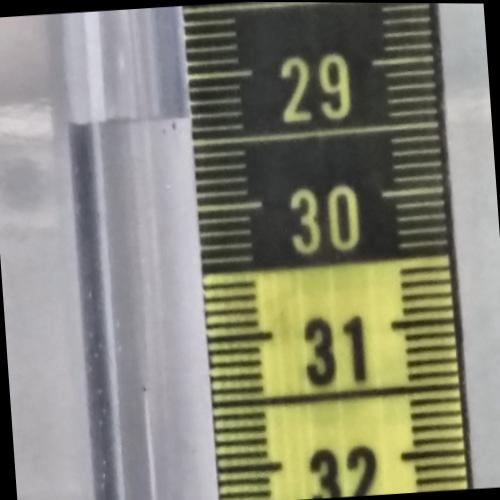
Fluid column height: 29.3 cm